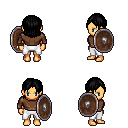
a pixel art fantasy rpg character, female body template, human, tanned skin, brown long-sleeve shirt, white pants, black long bangs hairstyle, shield, four views (front, back, left, right), 2x2 character sprite sheet, small pixel art, hard edges, no anti-aliasing